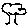
Label: tree